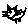
Label: cat